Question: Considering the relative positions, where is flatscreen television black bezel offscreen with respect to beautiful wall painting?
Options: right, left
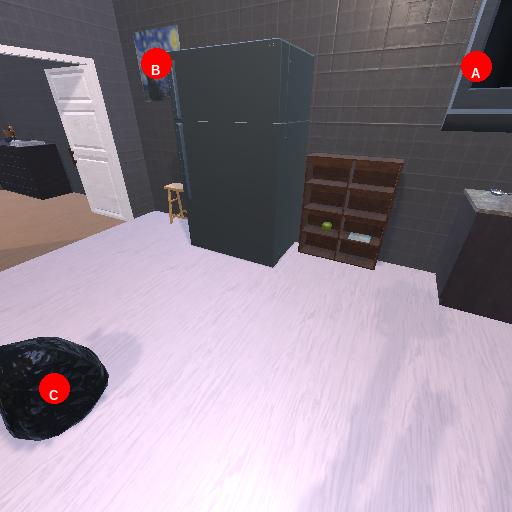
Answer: right